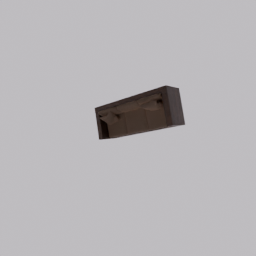
Label: furniture